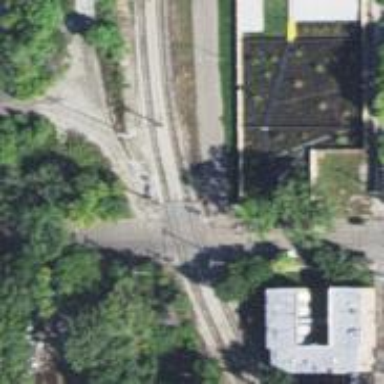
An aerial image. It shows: Level crossing with lights at railway intersection.